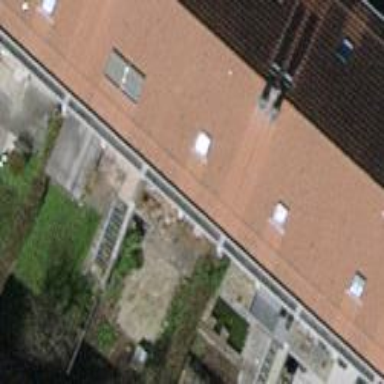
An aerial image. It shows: Terrace building.